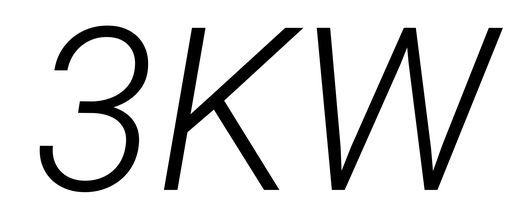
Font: Roboto-Italic_Light_Italic